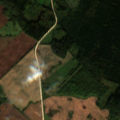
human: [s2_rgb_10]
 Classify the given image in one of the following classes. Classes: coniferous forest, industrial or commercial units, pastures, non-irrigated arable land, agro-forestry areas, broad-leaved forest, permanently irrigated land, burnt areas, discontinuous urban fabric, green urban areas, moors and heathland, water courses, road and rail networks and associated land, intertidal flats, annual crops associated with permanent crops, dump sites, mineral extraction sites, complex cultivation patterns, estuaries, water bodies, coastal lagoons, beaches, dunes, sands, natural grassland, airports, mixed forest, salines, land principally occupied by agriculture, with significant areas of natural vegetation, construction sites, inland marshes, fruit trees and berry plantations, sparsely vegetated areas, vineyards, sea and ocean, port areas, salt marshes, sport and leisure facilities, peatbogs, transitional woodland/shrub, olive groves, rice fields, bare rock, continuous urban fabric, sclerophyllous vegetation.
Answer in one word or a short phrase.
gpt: non-irrigated arable land, broad-leaved forest, mixed forest, transitional woodland/shrub